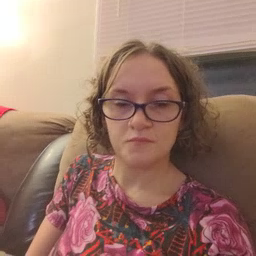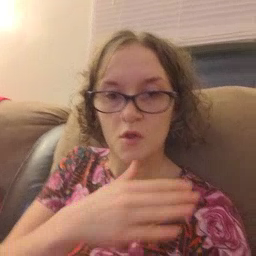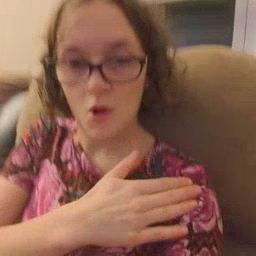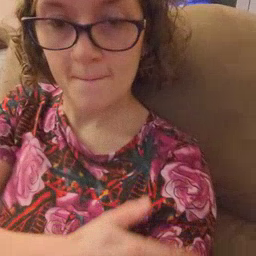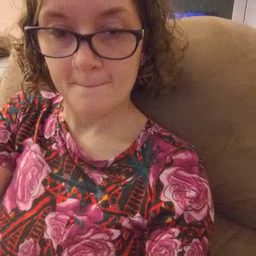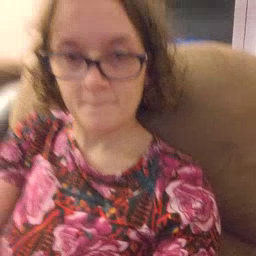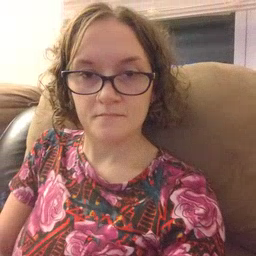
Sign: arm